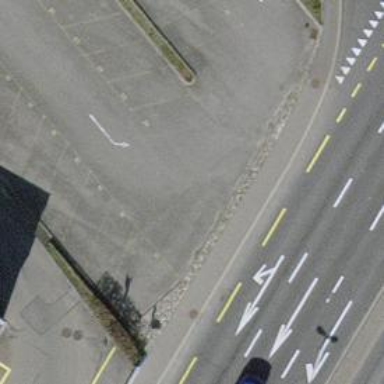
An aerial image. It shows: Road serving as parking aisle.